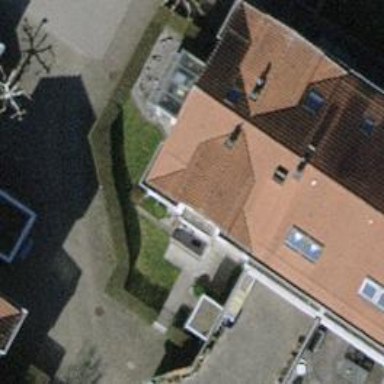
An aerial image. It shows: Terrace building.